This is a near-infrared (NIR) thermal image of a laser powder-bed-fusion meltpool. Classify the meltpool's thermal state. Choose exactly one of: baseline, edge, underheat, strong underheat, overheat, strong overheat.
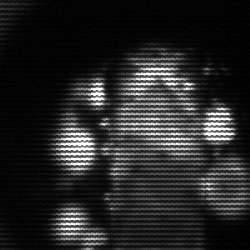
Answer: strong underheat